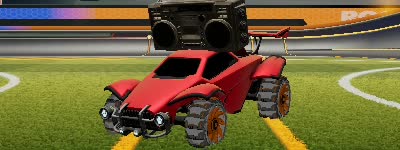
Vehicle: octane